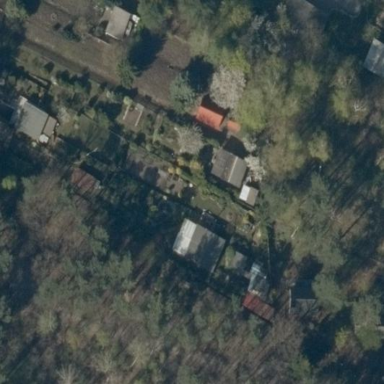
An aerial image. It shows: Allotments area.